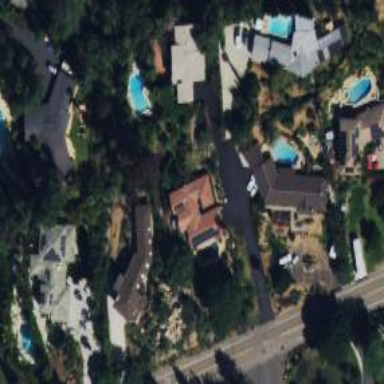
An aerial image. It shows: Driveway.